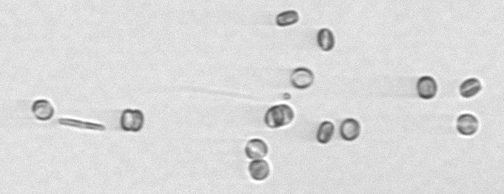
Label: Thalassiosira_sp_aff_mala